Question: I have this stack panel (contains four fractions):

(Fractions are just text with new lines and hyphens.) If I add a fifth fraction, it'll go to the right of 10/12, instead of forming a second row.
How do I configure my StackPanel so that it'll overflow into a second row (and stay within the bounds of the StackPanel) instead of overflowing invisibly?
Markup:
'''
<StackPanel Name="_fractionContainer" Width="700" Height="600"
Orientation="Horizontal" Margin="8, 8, 8, 8" Background="White" />
'''
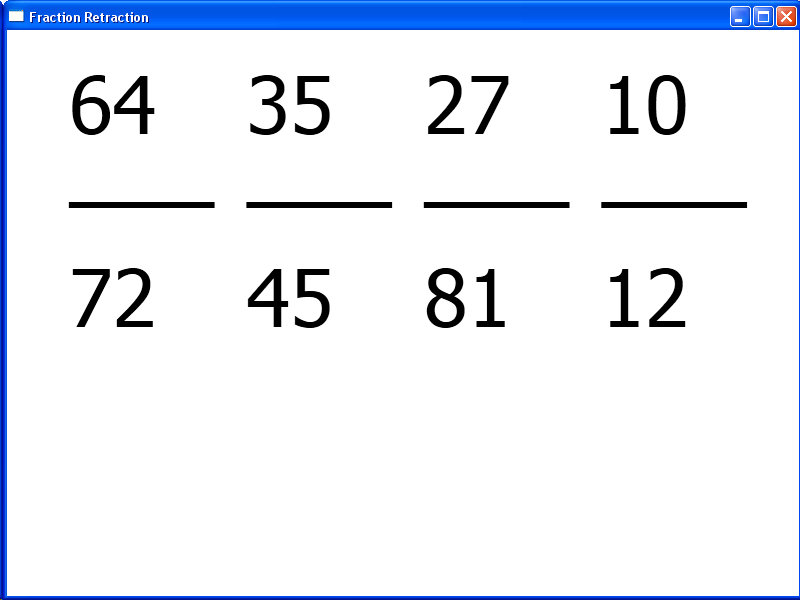
Answer: Use a wrap panel instead
'''
<WrapPanel Name="_fractionContainer" Orientation="Horizontal" ...>
'''